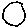
Label: moon